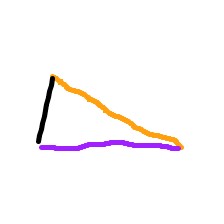
Shape: triangle